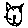
Label: cat